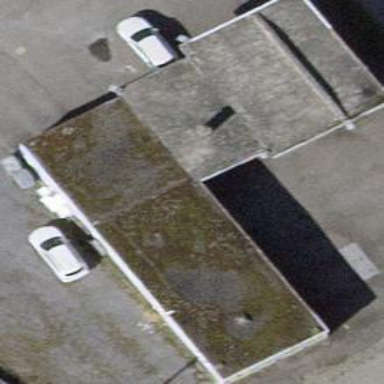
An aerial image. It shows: Commercial building.